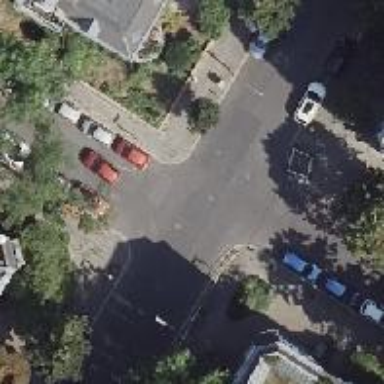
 there is parallel parking with cars parked half on the kerb."